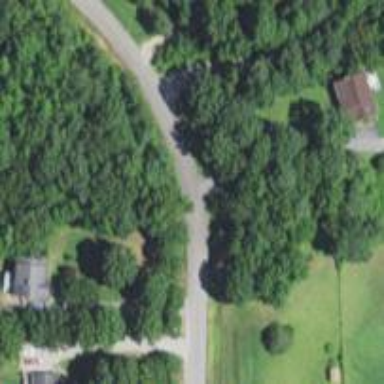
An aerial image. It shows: Driveway.